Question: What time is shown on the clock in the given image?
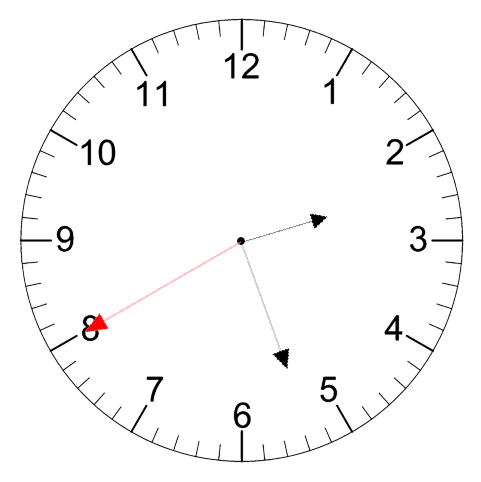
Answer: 02:26:40